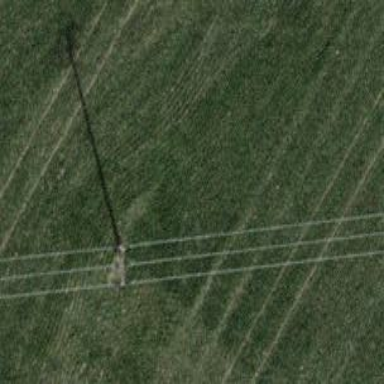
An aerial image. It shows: Minor power line with three cables.